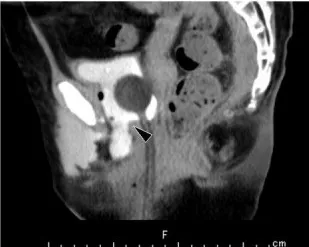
Sagittal reconstruction image of CT cystography. Performed later. B: In the sagittal reconstruction CT image, the laceration is more clearly defined (arrowhead). The base of the bladder is positioned at the pubic bone inferior margin lower than the image obtained on day 4.
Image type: radiology (ct)